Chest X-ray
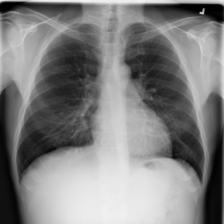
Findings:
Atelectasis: negative
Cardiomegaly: negative
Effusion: negative
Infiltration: negative
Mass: negative
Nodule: negative
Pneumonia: negative
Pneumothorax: negative
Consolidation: negative
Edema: negative
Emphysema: negative
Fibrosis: negative
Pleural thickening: negative
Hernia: negative